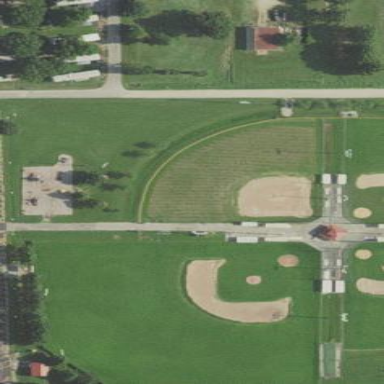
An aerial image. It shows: Baseball pitch for leisure and sports activities.